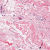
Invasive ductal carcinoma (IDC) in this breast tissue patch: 0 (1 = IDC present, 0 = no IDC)